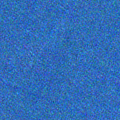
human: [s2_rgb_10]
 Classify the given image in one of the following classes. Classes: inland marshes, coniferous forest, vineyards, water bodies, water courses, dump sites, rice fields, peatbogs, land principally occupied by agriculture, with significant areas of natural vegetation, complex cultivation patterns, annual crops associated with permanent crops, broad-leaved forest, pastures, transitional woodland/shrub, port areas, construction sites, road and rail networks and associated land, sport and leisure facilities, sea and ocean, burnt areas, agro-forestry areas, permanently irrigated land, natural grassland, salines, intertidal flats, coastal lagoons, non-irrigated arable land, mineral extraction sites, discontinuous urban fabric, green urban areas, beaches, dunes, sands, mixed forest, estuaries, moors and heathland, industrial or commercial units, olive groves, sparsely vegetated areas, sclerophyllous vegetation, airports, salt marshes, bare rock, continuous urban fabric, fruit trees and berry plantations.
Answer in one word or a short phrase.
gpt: sea and ocean